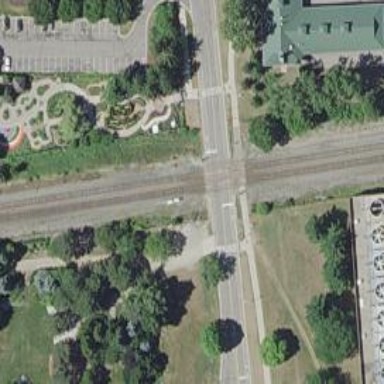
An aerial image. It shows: Crossing for the railway.